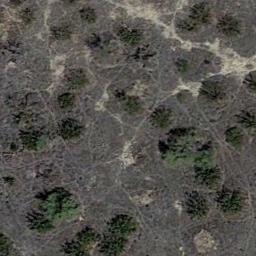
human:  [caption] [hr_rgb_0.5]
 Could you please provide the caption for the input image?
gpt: Chaparral is sparsely distributed on the black land .

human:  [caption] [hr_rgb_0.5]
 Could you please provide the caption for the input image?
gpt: The chaparral is in the bare land .

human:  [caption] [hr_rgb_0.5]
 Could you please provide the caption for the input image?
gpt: There are piles of grass in this jungle .

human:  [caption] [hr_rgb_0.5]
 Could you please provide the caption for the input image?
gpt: Some disconnected chaparrals of different sizes grow on the wasteland .

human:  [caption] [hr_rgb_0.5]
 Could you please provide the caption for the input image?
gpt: The plants in the chaparral are not evenly distributed .